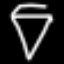
Label: diamond